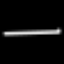
Label: line